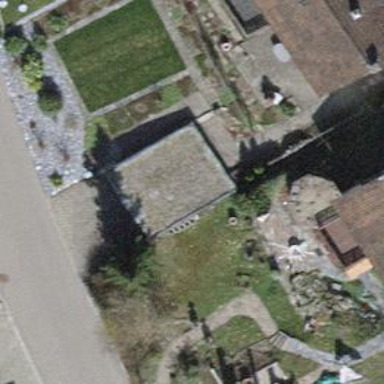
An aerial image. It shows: Garage.